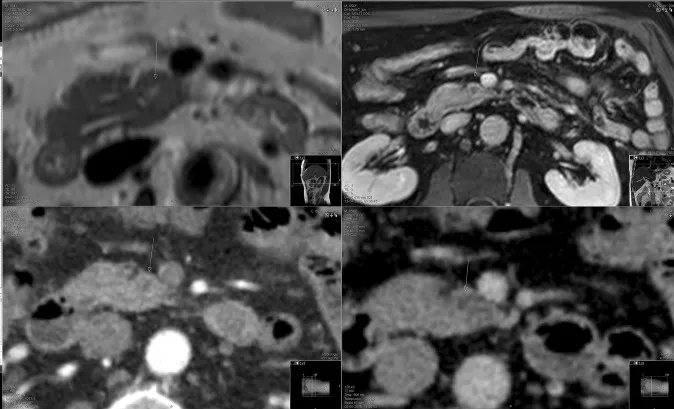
MRI (upper panel) and CT-scan (lower panel) of the pancreas in case 1.
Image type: radiology (ct)